Question: '''
import javax.swing.JButton;
import javax.swing.JFrame;
public class Test extends JFrame {
private static final long serialVersionUID = 1L;
public Test() {
super("A test");
setSize(360,300);//Size of JFrame
setResizable(false);
setDefaultCloseOperation(EXIT_ON_CLOSE);
setVisible(true);//Sets if its visible.
JButton num1 = new JButton("1");//Set the JButton name
JButton num2 = new JButton("2");
JButton num3 = new JButton("3");
num1.setBounds(80,70,50,50);
num2.setBounds(130,70,50,50);
num3.setBounds(180,70,50,50);
add(num1);
add(num2);
add(num3);
}
public static void main (String[] args) {
new Test().setVisible(true);
}
}
'''
Here the num3 button is set as the background, I want the buttons to be aligned. This might be a trivial mistake I'm not sure as I've just started working with JFrame. Thank you.

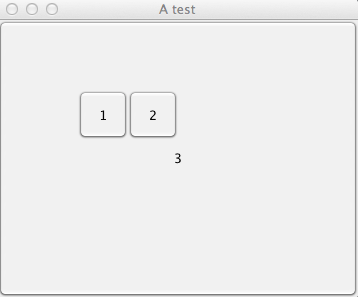
Answer: ## The Problem
Basically, there are three parts that are causing this problems...
1. JFrame uses a BorderLayout by default. This means that only the last component add to any one of the five available layout positions will be managed
2. You call setVisible(true) before adding anything to the frame
3. You call setBounds on the buttons.
Because the components are generally painted in z-order (in FIFO order generally) and because of the optimisation in the code, the last button is been controlled by the 'BorderLayout' of the frame, but the other two maintain the bounds you set before
Really interesting problem
## Solution(s)
1. Use an appropriate layout manager, maybe a FlowLayout or GridBagLayout
2. Call setVisible last where ever possible
Check out <URL> for details